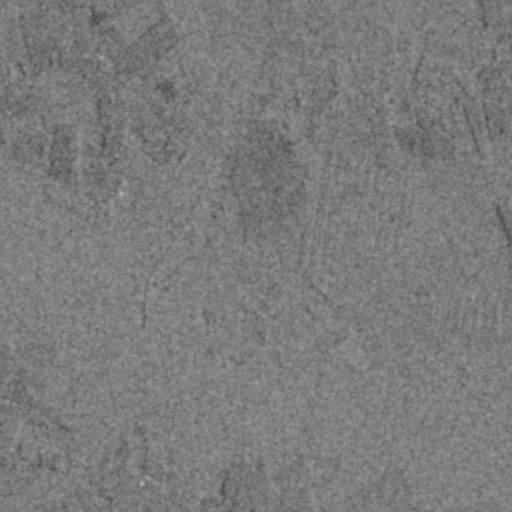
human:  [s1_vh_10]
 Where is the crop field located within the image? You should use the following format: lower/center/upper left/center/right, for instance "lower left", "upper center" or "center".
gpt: The crop field is located in the lower left of the image.
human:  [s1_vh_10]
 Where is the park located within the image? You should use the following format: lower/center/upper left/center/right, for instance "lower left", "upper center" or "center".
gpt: The park is located in the upper left of the image.
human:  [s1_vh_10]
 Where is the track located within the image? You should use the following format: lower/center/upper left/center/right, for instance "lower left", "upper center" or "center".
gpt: There is no track in the image.

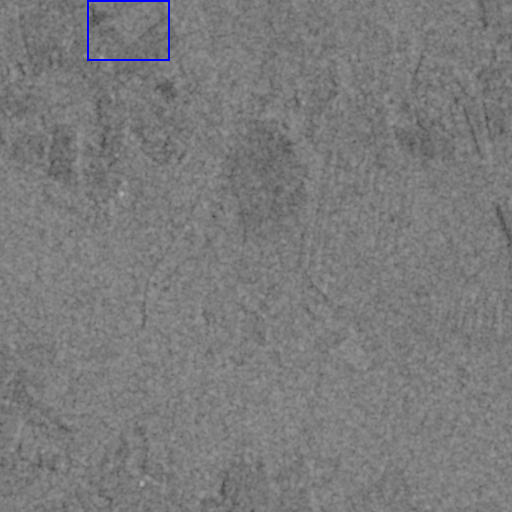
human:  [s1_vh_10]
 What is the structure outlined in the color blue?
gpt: The structure outlined in blue is a park.
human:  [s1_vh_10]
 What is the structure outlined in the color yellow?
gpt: There is no yellow outline.